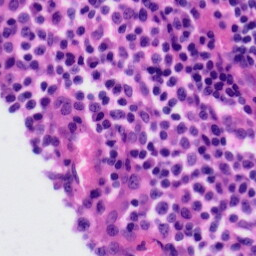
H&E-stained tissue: Tonsil